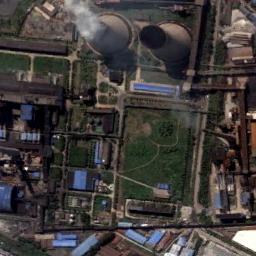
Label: thermal_power_station